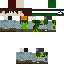
A female skeleton skin with dark skin, wearing brown bald dressed in a green_skin hoodie and brown pants, featuring a closed mouth.